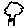
Label: tree